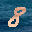
Label: 8